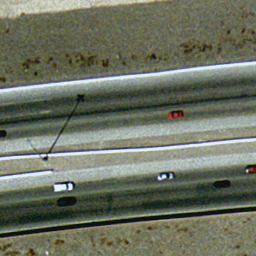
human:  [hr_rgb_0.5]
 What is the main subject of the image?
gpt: freeway